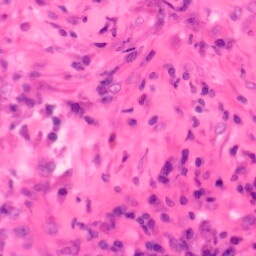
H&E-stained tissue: Colon